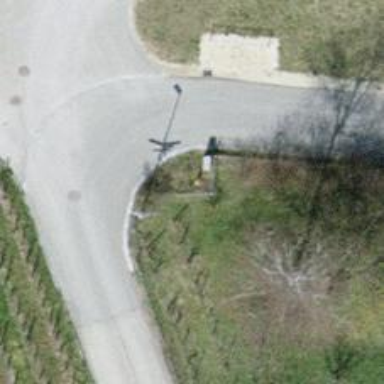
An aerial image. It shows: Street cabinet meant for power infrastructure.